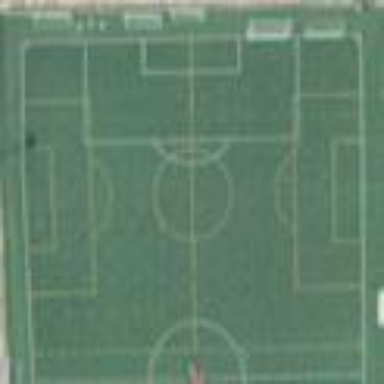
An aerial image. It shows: Soccer pitch for leisure land activities.